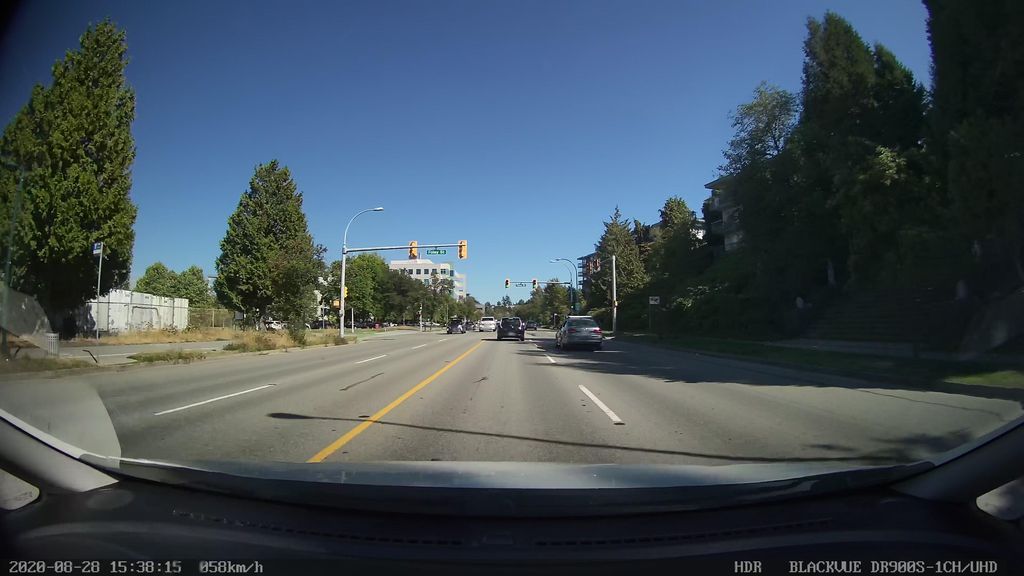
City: vancouver